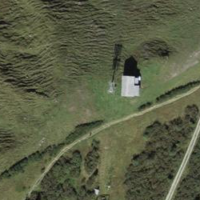
EUNIS habitat code: 23
Species observed at this site:
Parnassia palustris